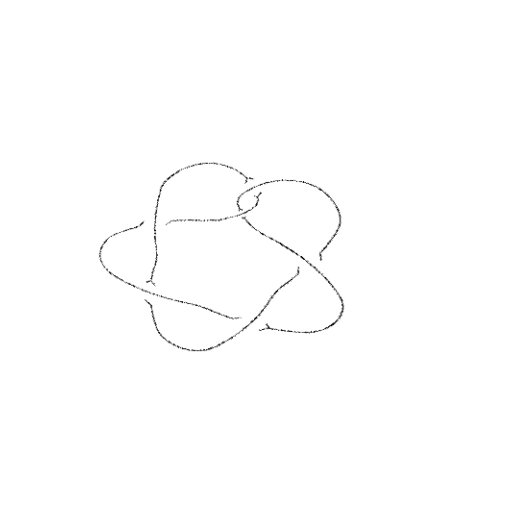
Crossing number: 6